Question: I have a simple Interface Builder file that is a Custom TableView Cell. The custom tableview cell has two outlets...
1. WebView
2. Text Label
For some weird reason I get this error...
'''
2012-07-12 16:28:23.206 VideoPush[3761:707] -[UITableViewCell webView]: unrecognized selector sent to instance 0x168cc0
2012-07-12 16:28:23.211 VideoPush[3761:707] *** Terminating app due to uncaught exception 'NSInvalidArgumentException', reason: '-[UITableViewCell webView]: unrecognized selector sent to instance 0x168cc0'
*** First throw call stack:
(0x355e188f 0x37988259 0x355e4a9b 0x355e3915 0x3553e650 0x87279 0x33075efb 0x33074fd9 0x33074763 0x33018f37 0x355401fb 0x32410aa5 0x324106bd 0x32414843 0x3241457f 0x3243c911 0x3243c8e3 0x3305a10f 0x33047b33 0x33015ac3 0x33015567 0x33014f3b 0x371d422b 0x355b5523 0x355b54c5 0x355b4313 0x355374a5 0x3553736d 0x3304686b 0x33043cd5 0x86e5b 0x86e00)
terminate called throwing an exception(lldb)
'''

And here is the controller of xib above...
'''
#import <UIKit/UIKit.h>
@interface VPCustomCell : UITableViewCell
@property (strong, nonatomic) IBOutlet UIWebView *webView;
@property (strong, nonatomic) IBOutlet UILabel *titleLabel;
@end
'''
Last is my view controller that contains the actual table view...
'''
- (UITableViewCell *)tableView:(UITableView *)tableView cellForRowAtIndexPath:(NSIndexPath *)indexPath
{
static NSString *CellIdentifier = @"Cell";
cell = [tableView dequeueReusableCellWithIdentifier:CellIdentifier];
NSString *htmlString = @"<html><head> <meta name = "viewport" content = "initial-scale = 1.0, user-scalable = no, width = 120"/></head> <body style="background:#FFF;margin-top:0px;margin-left:0px"> <div><object width="120" height="80"> <param name="movie" value="http://www.youtube.com/v/1Xqn5IHbusA&f=gdata_videos&c=ytapi-my-clientID&d=nGF83uyVrg8eD4rfEkk22mDOl3qUImVMV6ramM"></param> <param name="wmode" value="transparent"></param> <embed src="http://www.youtube.com/v/1Xqn5IHbusA&f=gdata_videos&c=ytapi-my-clientID&d=nGF83uyVrg8eD4rfEkk22mDOl3qUImVMV6ramM" type="application/x-shockwave-flash" wmode="transparent" width="120" height="80"></embed> </object></div></body></html>";
// Configure the cell...
[cell.webView loadHTMLString:htmlString baseURL:[NSURL URLWithString:@"http://www.youtube.com"]];
cell.titleLabel.text = @"Hello";
return cell;
}
'''
Note: In the interface file I declare this and import my custom cell...
'''
VPCustomCell *cell;
'''
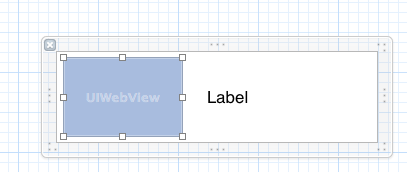
Answer: In Interface Builder, look in the Identity Inspector (option-command-3) and make sure that you have set the class of your table vie cell to to your 'CustomCell' cell class.